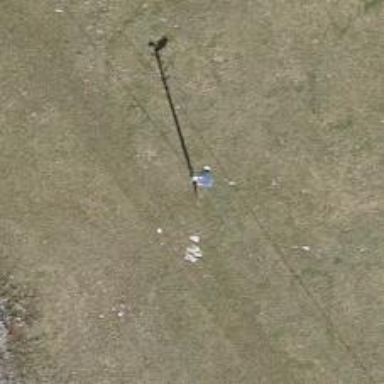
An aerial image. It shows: Utility pole in the area.